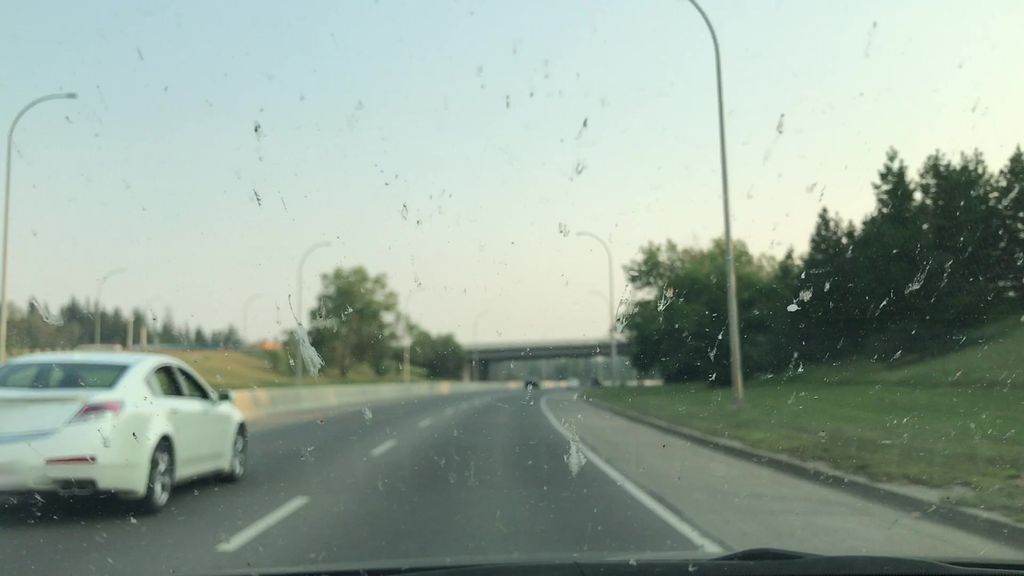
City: edmonton